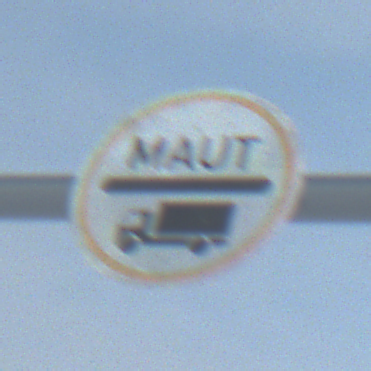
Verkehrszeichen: Mautpflicht
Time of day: SunriseSunset
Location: Outdoor (Nature)
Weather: PartlyCloudy
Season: NotSpecified
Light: Natural